Field crop: maize
Growth stage: 2
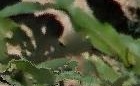
Species: maize